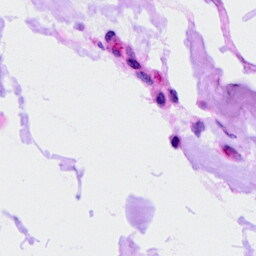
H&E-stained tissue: Ovarian